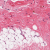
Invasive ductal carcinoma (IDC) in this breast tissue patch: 0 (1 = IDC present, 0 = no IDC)